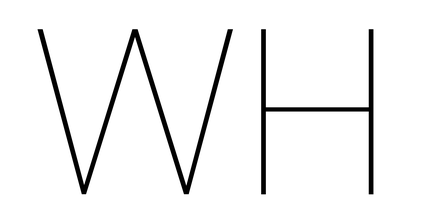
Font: Poppins-Thin